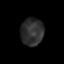
Tissue: prostate
Cell type: T cells
Senescence score: 0.3274
Nuclear area (px): 609
Mean DAPI intensity: 47.397